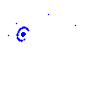
Particle: pion